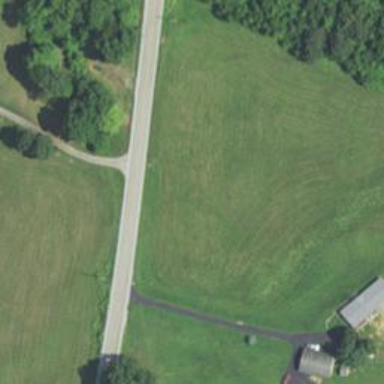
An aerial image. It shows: Secondary road.